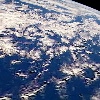
Label: cloud